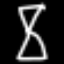
Label: hourglass